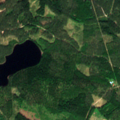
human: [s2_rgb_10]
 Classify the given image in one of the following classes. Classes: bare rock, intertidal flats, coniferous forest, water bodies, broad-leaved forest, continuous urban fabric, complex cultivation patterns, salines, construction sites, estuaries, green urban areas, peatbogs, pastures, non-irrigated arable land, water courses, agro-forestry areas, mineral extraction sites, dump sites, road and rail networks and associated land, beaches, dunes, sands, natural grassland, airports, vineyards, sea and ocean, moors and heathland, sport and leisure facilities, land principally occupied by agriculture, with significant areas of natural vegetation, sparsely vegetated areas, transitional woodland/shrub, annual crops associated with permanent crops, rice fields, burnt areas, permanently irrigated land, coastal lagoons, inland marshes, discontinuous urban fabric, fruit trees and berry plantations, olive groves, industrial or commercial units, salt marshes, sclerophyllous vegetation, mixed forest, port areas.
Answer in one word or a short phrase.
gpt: coniferous forest, mixed forest